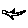
Label: bird